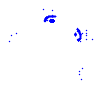
Particle: electron